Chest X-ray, PA view. Patient: 58 years old, sex M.
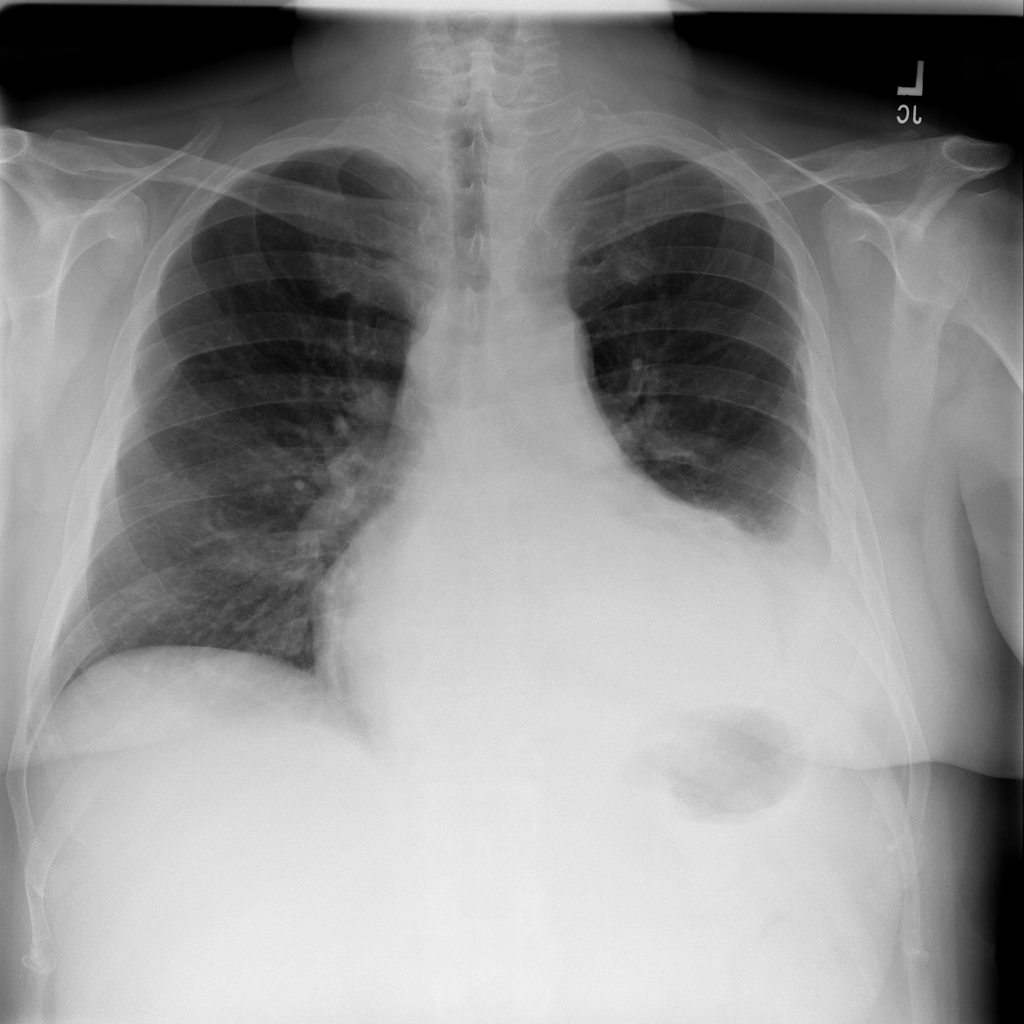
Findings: Cardiomegaly, Effusion